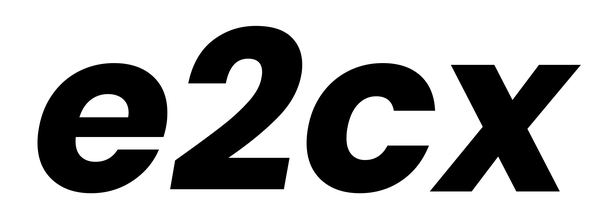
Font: Poppins-BoldItalic